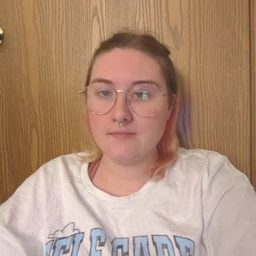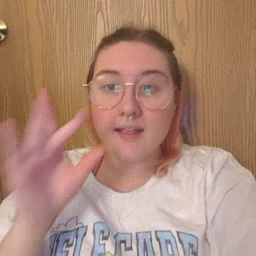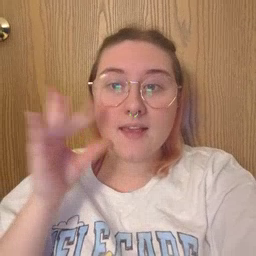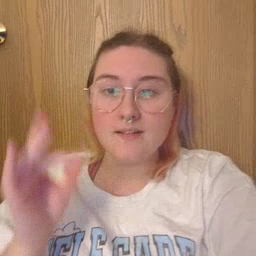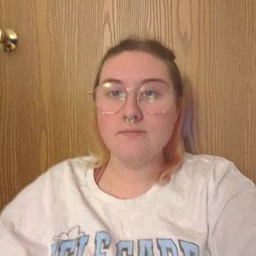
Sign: kitty